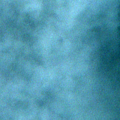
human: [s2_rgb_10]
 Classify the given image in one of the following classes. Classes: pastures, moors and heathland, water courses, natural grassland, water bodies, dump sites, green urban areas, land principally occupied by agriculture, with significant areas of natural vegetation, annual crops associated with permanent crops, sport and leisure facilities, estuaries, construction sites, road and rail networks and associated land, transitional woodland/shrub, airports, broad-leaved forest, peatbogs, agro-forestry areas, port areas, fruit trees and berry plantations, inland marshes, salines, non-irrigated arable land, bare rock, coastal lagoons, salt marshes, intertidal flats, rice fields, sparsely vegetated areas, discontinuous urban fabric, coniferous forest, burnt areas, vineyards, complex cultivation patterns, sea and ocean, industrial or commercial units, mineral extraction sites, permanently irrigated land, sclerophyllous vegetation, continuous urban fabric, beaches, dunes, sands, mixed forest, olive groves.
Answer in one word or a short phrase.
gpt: sea and ocean